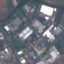
Land use / land cover: Industrial